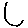
Label: circle